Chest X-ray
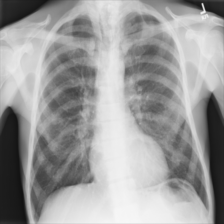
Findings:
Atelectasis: negative
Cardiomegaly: positive
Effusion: negative
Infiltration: negative
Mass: negative
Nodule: negative
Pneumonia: negative
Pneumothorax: negative
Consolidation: negative
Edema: negative
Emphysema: negative
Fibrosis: negative
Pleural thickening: negative
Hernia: negative